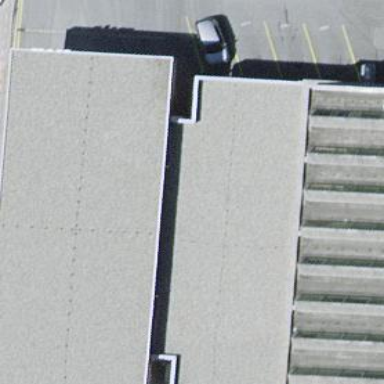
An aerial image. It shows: View of roof of building.